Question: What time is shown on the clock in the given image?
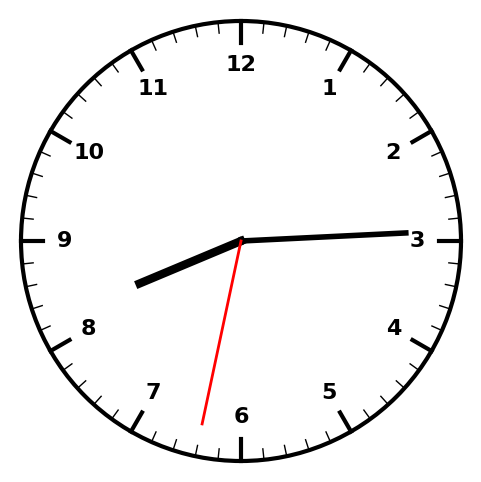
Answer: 08:14:32